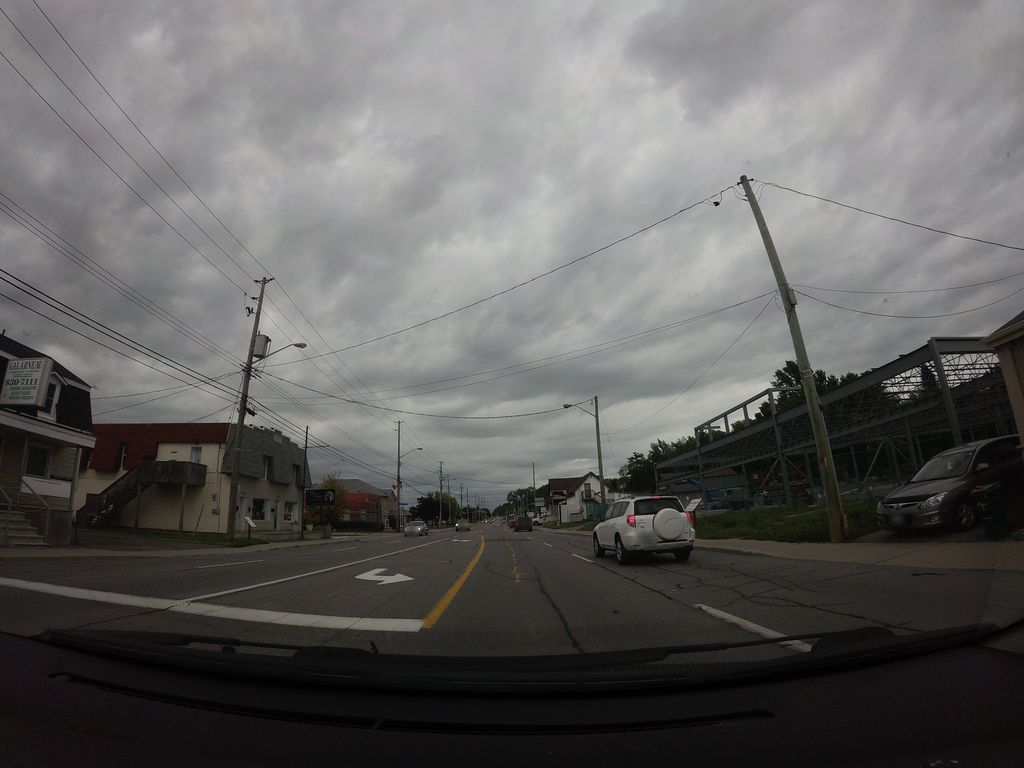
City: ottawa-gatineau